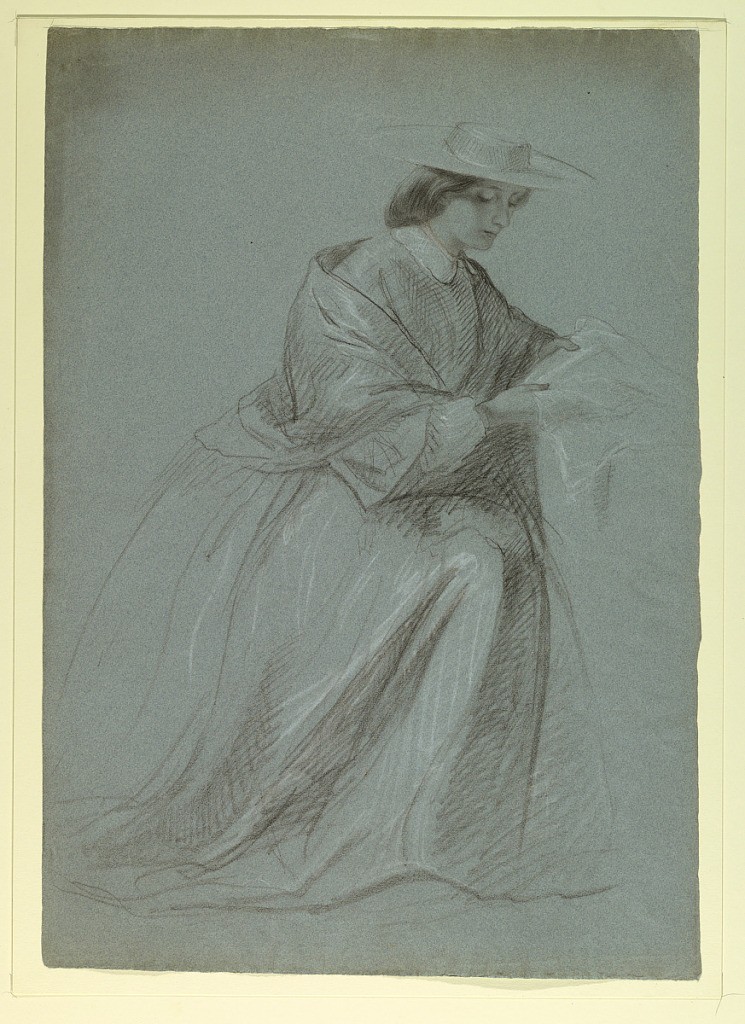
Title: Mrs. Sheppard Gandy Seated
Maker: Daniel Huntington, American, 1816–1906
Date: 1859
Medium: Graphite, black crayon, brown crayon, white chalk on blue wove paper
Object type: Drawing
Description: Full-length, seated portrait of a woman wearing a shawl and a wide-brimmed hat. She is turned towards the right, examining a piece of cloth in her hands. Verso: Sketch of an elderly man standing and reading.